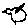
Label: bird